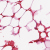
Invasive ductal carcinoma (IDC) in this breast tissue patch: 0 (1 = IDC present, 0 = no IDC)